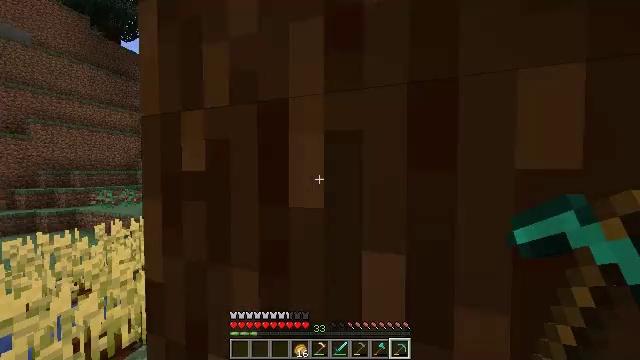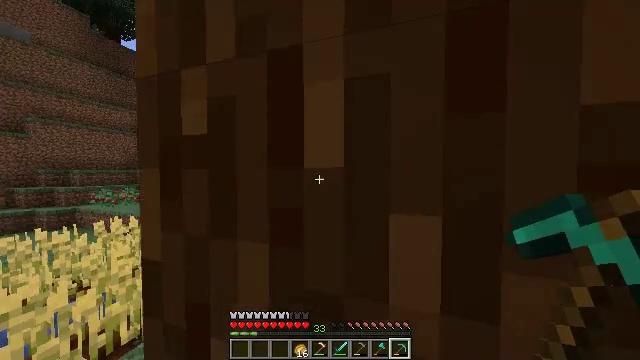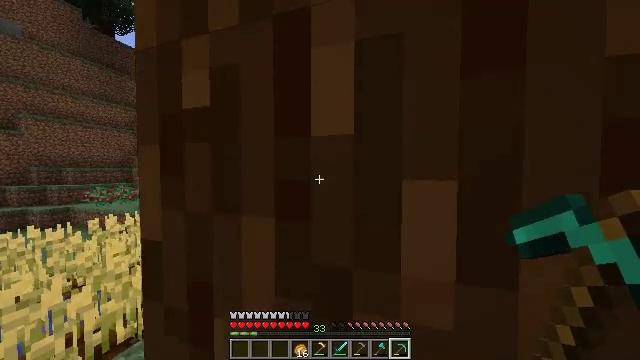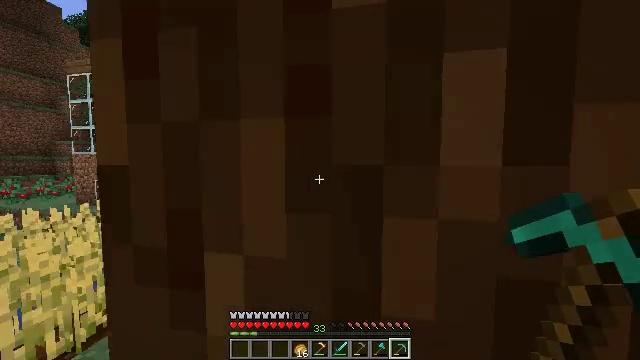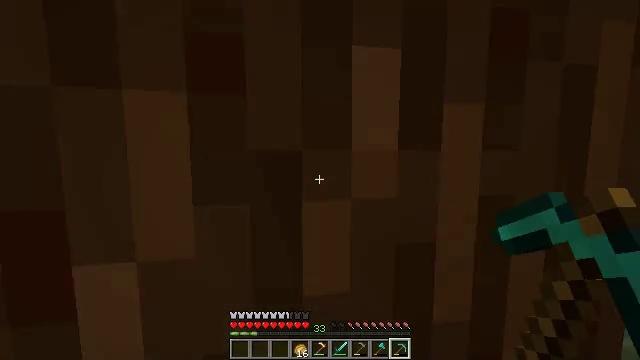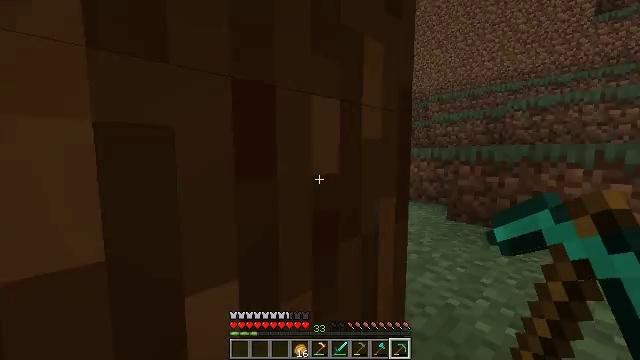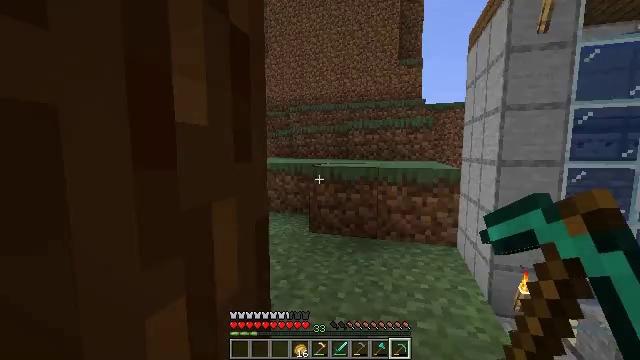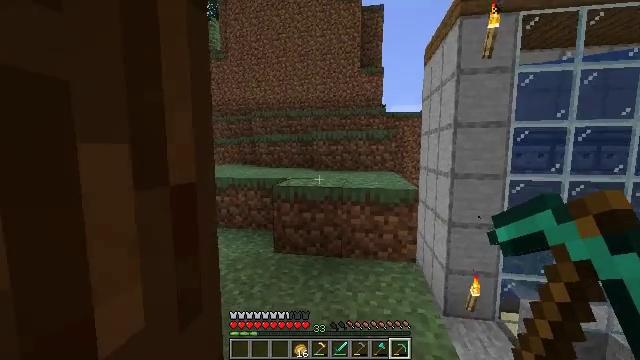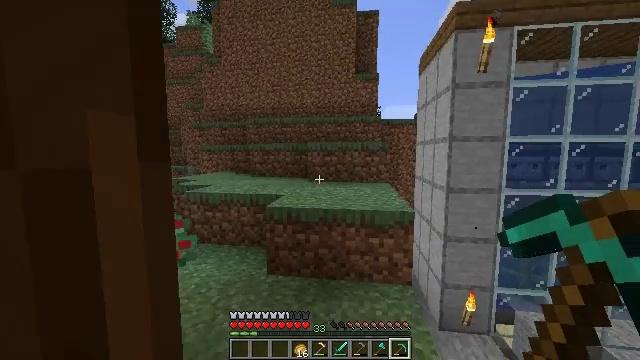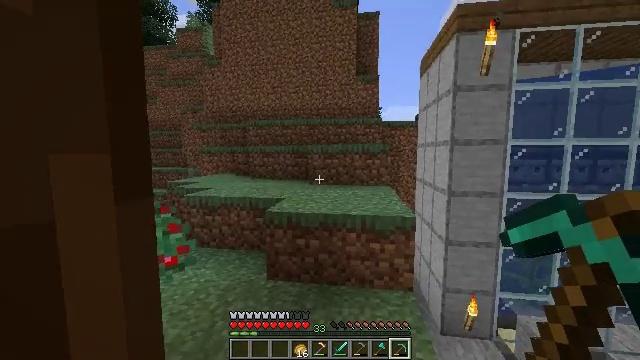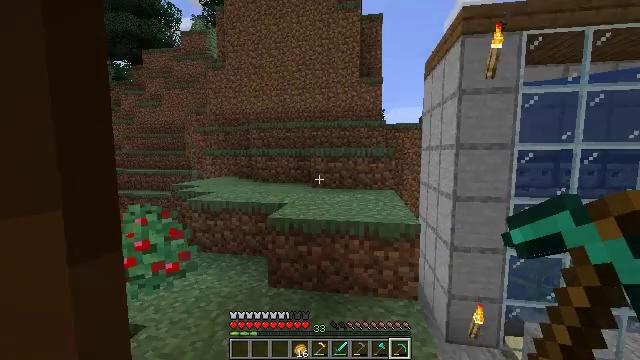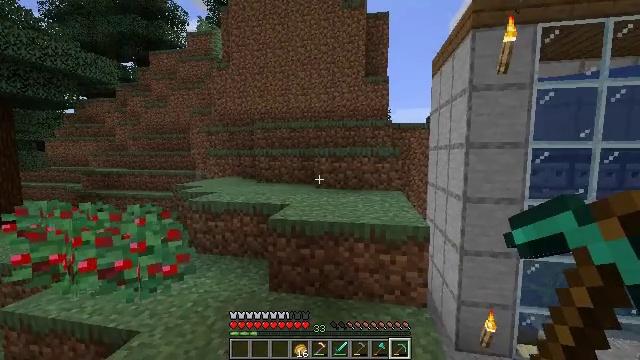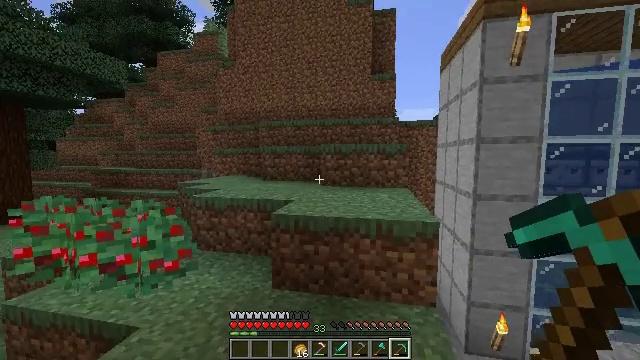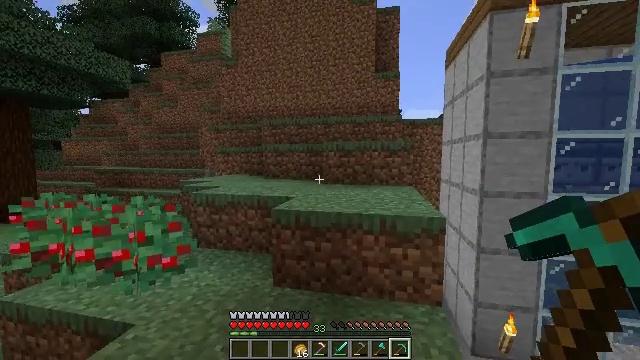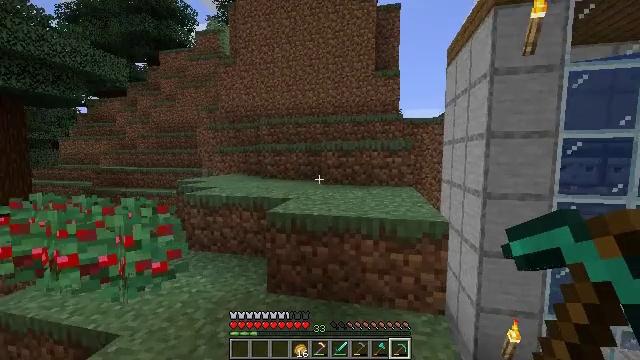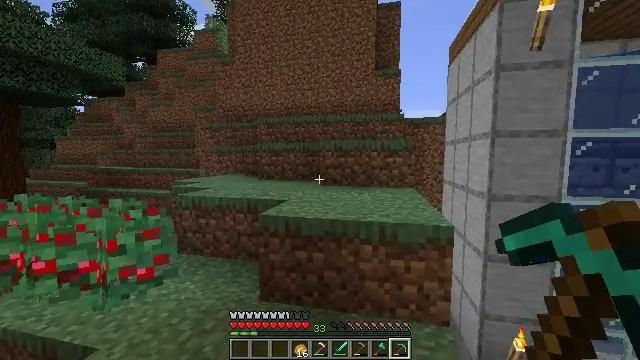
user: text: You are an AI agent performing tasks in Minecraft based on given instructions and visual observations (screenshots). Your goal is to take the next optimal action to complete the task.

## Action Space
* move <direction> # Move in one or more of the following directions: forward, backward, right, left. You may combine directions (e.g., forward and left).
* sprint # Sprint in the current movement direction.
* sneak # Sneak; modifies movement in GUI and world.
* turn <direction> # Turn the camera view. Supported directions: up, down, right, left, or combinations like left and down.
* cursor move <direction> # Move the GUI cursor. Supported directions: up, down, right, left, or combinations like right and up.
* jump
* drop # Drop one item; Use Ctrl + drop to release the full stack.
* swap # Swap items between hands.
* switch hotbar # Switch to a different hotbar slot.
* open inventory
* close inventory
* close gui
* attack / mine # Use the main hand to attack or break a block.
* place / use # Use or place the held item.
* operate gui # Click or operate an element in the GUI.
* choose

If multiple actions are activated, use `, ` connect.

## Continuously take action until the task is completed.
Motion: motion action
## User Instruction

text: Retrieve carrots by attacking the plant.
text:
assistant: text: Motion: move forward, jump
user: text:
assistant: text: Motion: move forward, jump
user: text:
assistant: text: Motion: move forward, turn right and down, jump
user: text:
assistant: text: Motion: move forward, turn right and down, jump
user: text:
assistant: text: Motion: move forward, sprint, turn right, jump
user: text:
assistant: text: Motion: move forward, sprint, turn right, jump
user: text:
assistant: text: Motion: move forward, sprint, turn right, jump
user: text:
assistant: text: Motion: move forward, sprint, turn right, jump
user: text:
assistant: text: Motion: move forward, jump
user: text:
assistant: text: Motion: move forward, jump
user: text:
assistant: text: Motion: move forward, turn left, jump
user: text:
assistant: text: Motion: move forward, turn left, jump
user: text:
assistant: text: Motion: move forward, jump
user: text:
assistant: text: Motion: move forward, jump
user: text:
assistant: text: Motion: move forward, sprint, jump
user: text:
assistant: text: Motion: move forward, sprint, turn right, jump
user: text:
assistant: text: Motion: move forward, sprint, turn right, jump
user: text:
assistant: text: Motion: move forward, jump
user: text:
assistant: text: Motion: move forward, jump
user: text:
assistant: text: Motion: move forward, jump
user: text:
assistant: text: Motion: move forward, jump
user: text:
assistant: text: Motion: move forward, jump
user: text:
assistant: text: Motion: move forward, jump
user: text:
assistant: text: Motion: move forward, jump
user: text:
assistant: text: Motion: move forward, turn left, jump
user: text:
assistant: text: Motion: move forward, sprint, turn left and down, jump
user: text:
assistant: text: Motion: move forward, sprint, turn left and down, jump
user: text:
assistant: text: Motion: move forward, sprint, turn left, jump
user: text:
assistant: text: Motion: move forward, jump
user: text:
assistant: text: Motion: move forward, jump